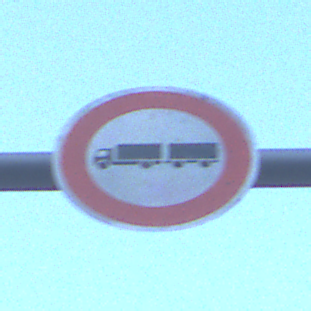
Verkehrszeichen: VerbotLastkraftwagenMitAnhaenger
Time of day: SunriseSunset
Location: Outdoor (Urban)
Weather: PartlyCloudy
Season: NotSpecified
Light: Natural